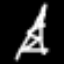
Label: The Eiffel Tower